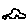
Label: car